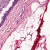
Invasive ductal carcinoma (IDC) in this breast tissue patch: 0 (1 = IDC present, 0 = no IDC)